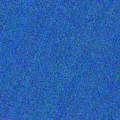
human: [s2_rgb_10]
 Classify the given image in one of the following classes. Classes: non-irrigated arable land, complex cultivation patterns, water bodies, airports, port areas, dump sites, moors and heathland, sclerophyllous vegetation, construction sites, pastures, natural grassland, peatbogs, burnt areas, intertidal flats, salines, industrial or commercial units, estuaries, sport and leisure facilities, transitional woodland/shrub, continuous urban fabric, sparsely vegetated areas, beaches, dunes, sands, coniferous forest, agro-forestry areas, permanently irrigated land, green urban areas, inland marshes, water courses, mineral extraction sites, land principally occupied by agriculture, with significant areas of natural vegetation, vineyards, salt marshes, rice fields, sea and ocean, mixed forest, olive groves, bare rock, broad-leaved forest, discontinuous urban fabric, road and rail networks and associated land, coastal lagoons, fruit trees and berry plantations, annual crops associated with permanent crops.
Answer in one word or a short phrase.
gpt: sea and ocean